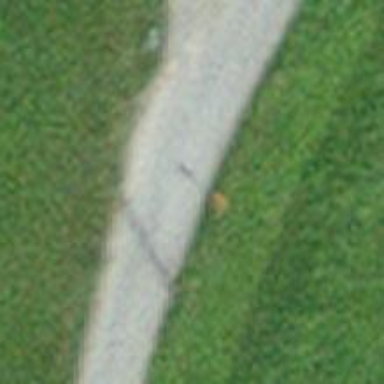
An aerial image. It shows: Pole with roof-covered pipeline marker.